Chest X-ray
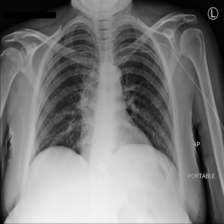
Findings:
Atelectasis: negative
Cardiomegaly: negative
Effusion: negative
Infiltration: negative
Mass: negative
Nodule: negative
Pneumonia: negative
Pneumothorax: negative
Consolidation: negative
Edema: negative
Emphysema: negative
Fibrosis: negative
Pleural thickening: negative
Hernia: negative